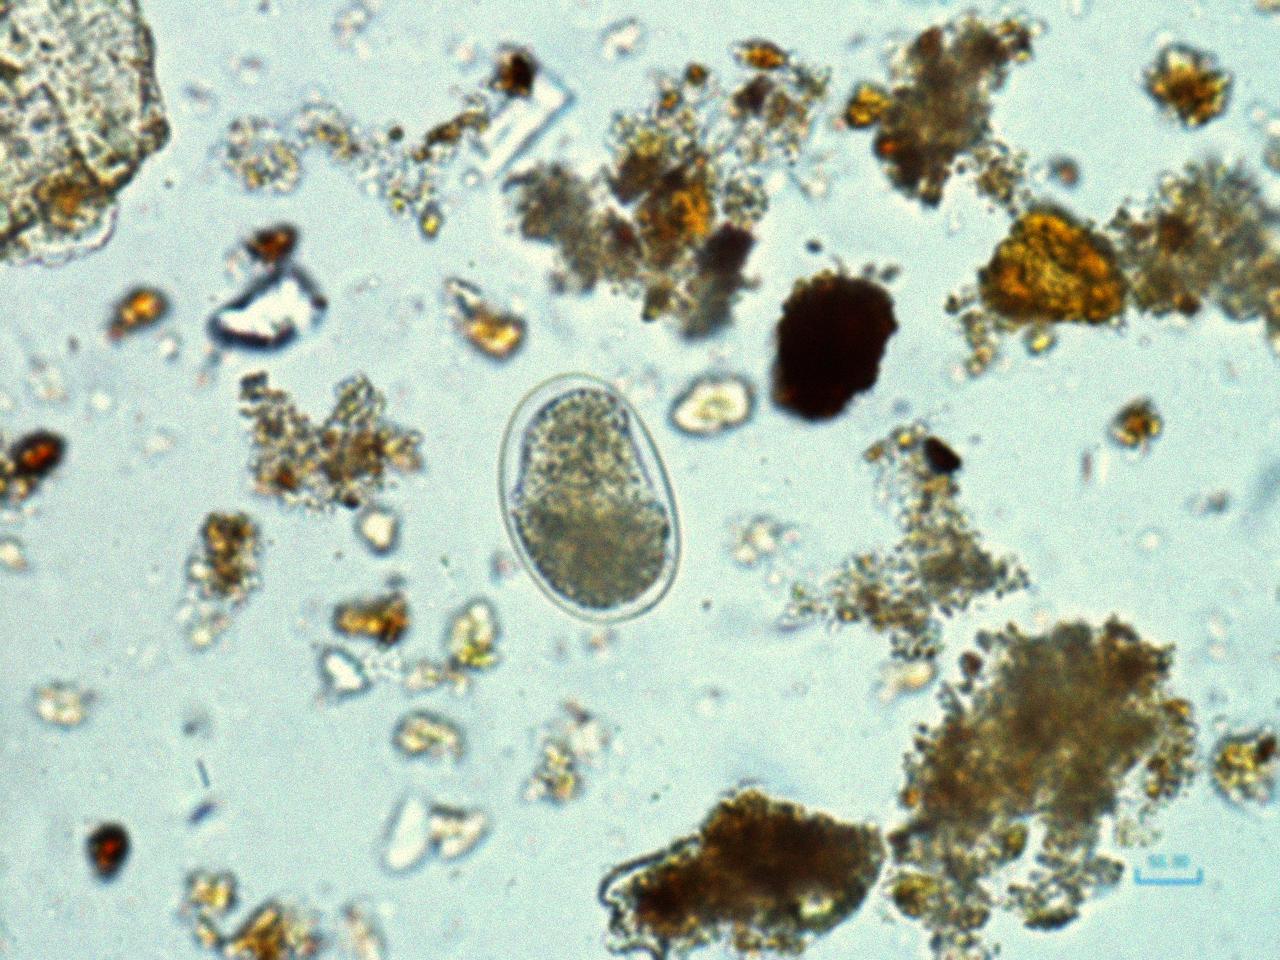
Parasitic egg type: Hookworm egg